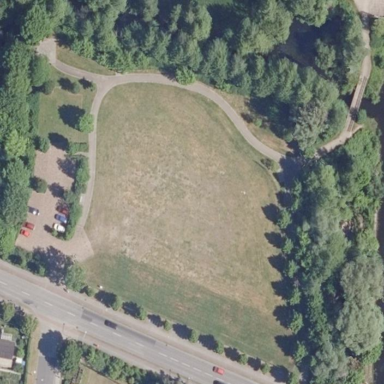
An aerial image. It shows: Lovely park for leisure and relaxation.